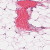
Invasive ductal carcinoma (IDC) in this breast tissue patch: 0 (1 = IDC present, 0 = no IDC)